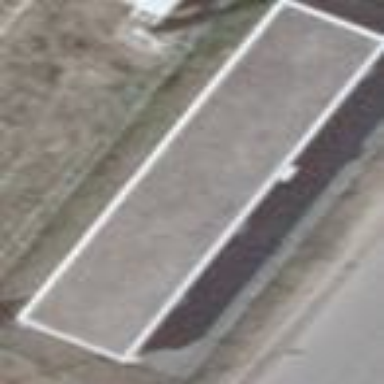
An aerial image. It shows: Service building.